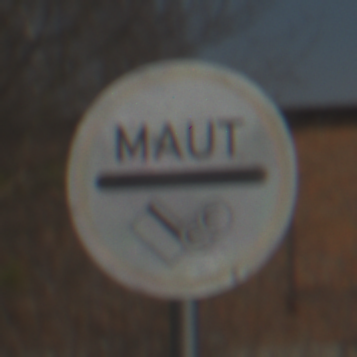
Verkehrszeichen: MautflichtigeStrecke
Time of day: MorningAfternoon
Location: Outdoor (Suburban)
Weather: PartlyCloudy
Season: NotSpecified
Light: Natural